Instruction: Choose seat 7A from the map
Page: seats
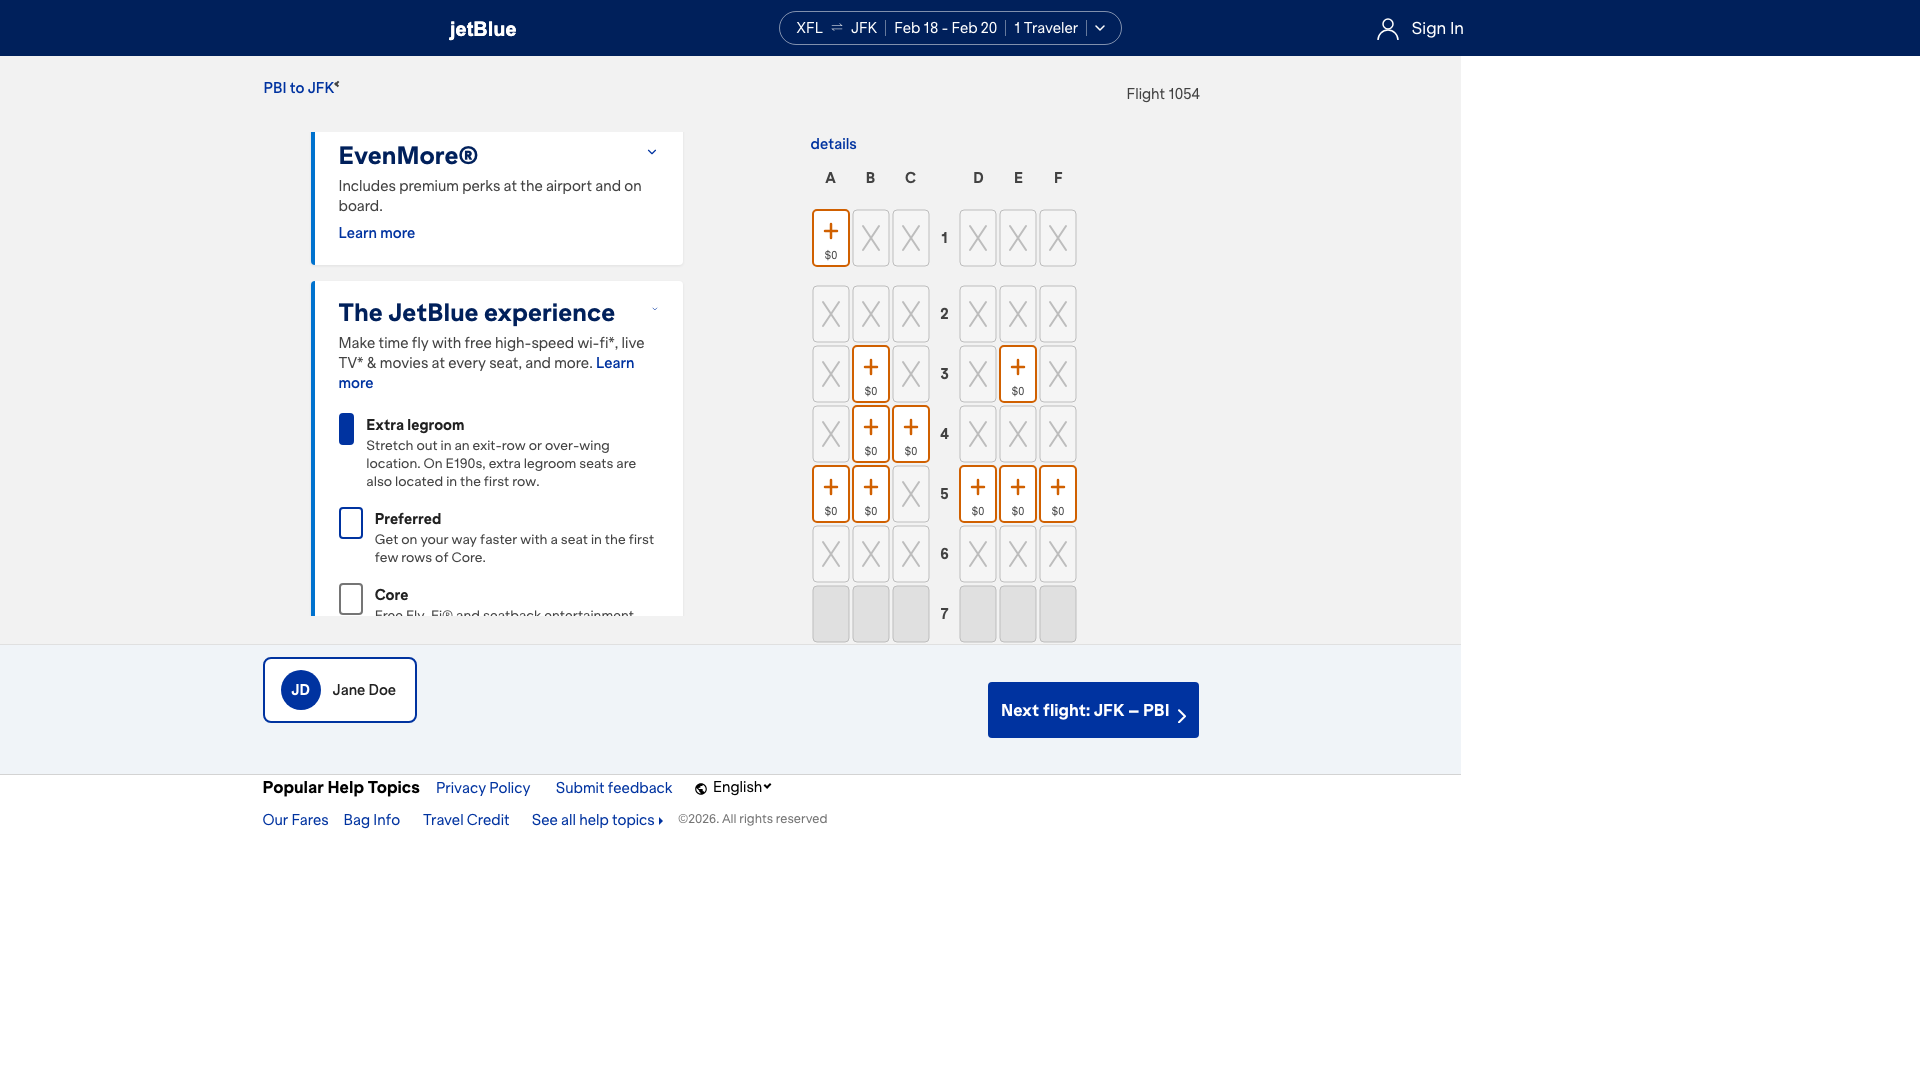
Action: click